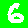
Digit: 6